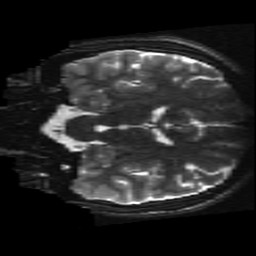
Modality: T2w
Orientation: coronal
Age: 16
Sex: male
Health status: ill
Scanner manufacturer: ge
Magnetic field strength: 3 T
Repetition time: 7.5 s
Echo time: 0.1007 s